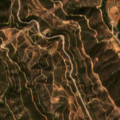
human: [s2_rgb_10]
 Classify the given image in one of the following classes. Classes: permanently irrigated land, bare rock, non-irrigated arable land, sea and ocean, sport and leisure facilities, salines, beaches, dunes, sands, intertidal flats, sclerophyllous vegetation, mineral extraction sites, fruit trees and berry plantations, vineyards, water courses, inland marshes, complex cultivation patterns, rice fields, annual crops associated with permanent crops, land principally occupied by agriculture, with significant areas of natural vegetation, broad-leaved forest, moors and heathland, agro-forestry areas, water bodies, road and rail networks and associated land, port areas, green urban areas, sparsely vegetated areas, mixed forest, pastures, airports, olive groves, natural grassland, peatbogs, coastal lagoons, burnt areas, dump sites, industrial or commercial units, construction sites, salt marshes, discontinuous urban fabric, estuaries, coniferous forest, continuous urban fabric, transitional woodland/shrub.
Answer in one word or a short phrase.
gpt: complex cultivation patterns, broad-leaved forest, sclerophyllous vegetation, transitional woodland/shrub